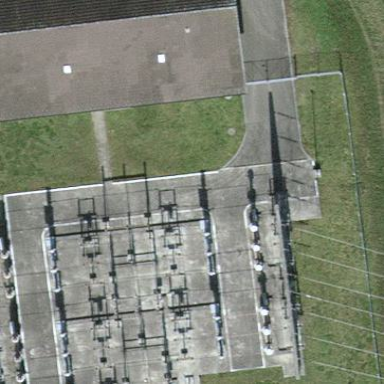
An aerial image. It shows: Power substation.